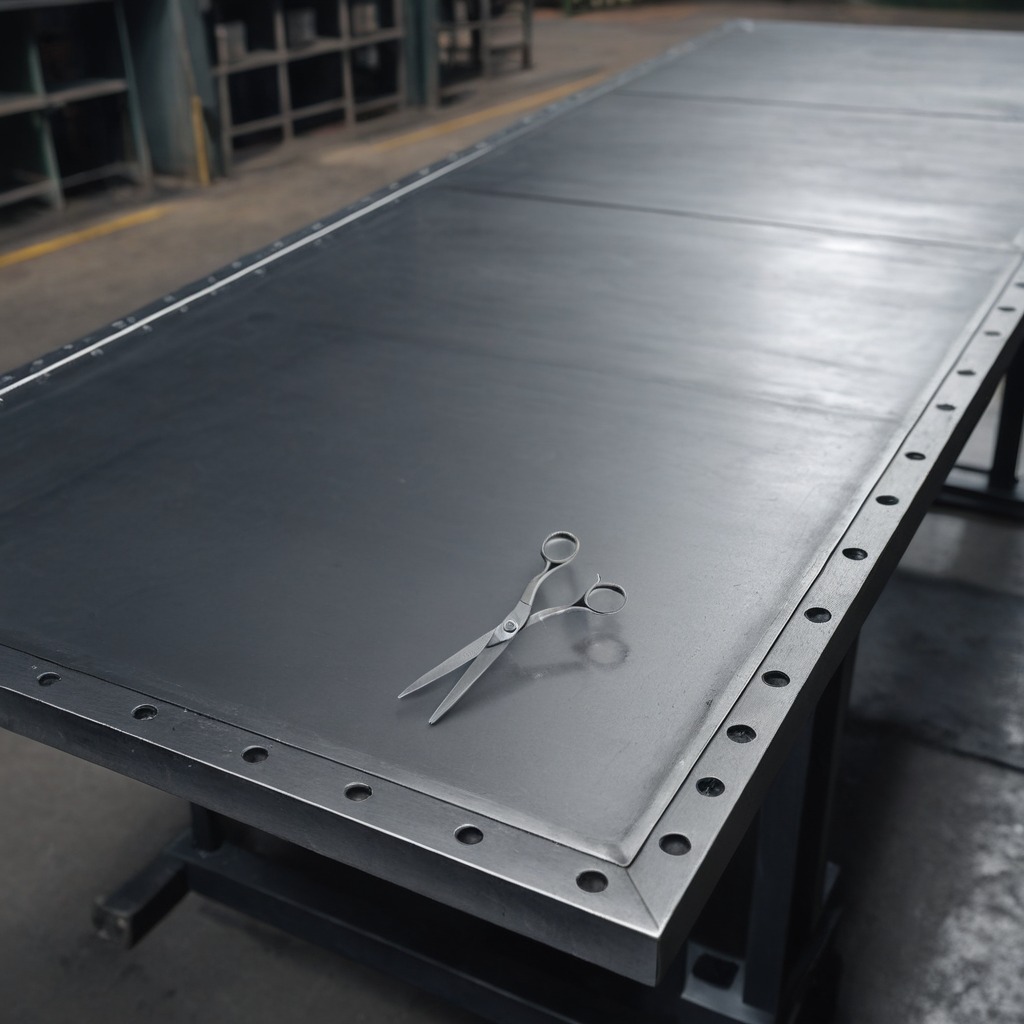
A scissor lies on a cold steel table in a mining workshop gritty textures.